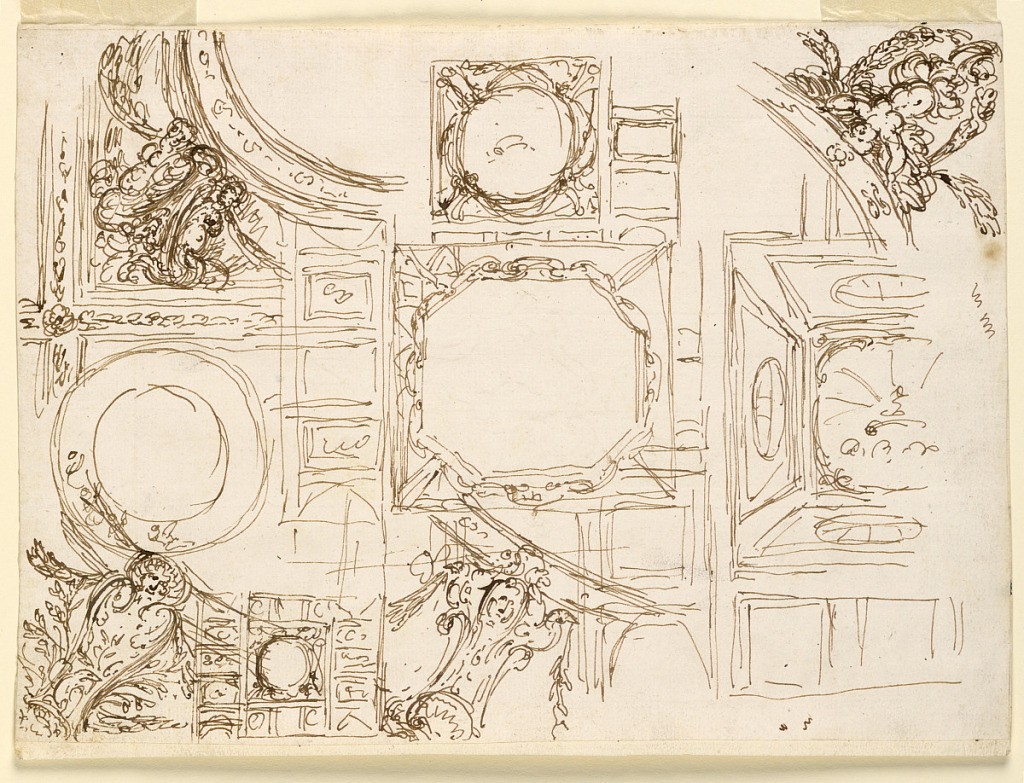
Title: Design for Ceiling Decoration
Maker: Giuseppe Barberi, Italian, 1746–1809
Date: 1746–1809
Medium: Pen and brown ink, brush and brown wash on off-white laid paper, lined
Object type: Drawing
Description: Design for Ceiling Decoration.